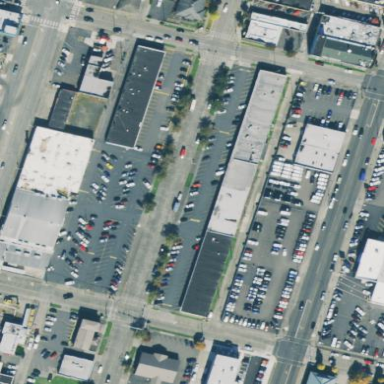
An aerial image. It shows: Retail area.